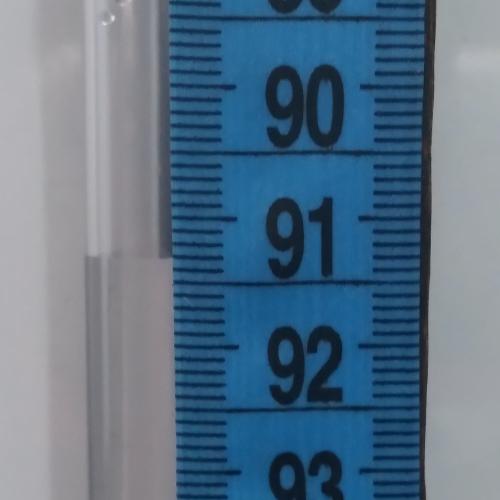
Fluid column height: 91.3 cm